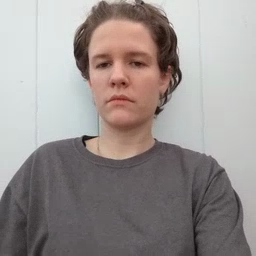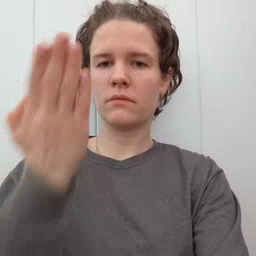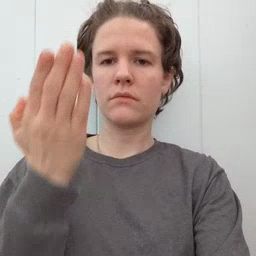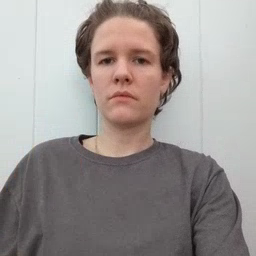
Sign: morning